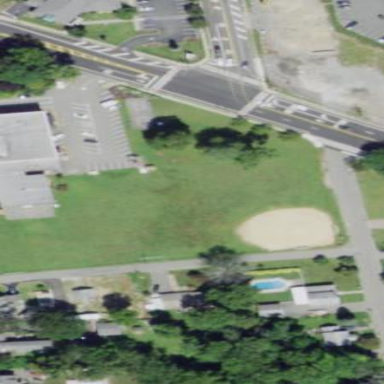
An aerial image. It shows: Baseball pitch for leisure and sports activities.